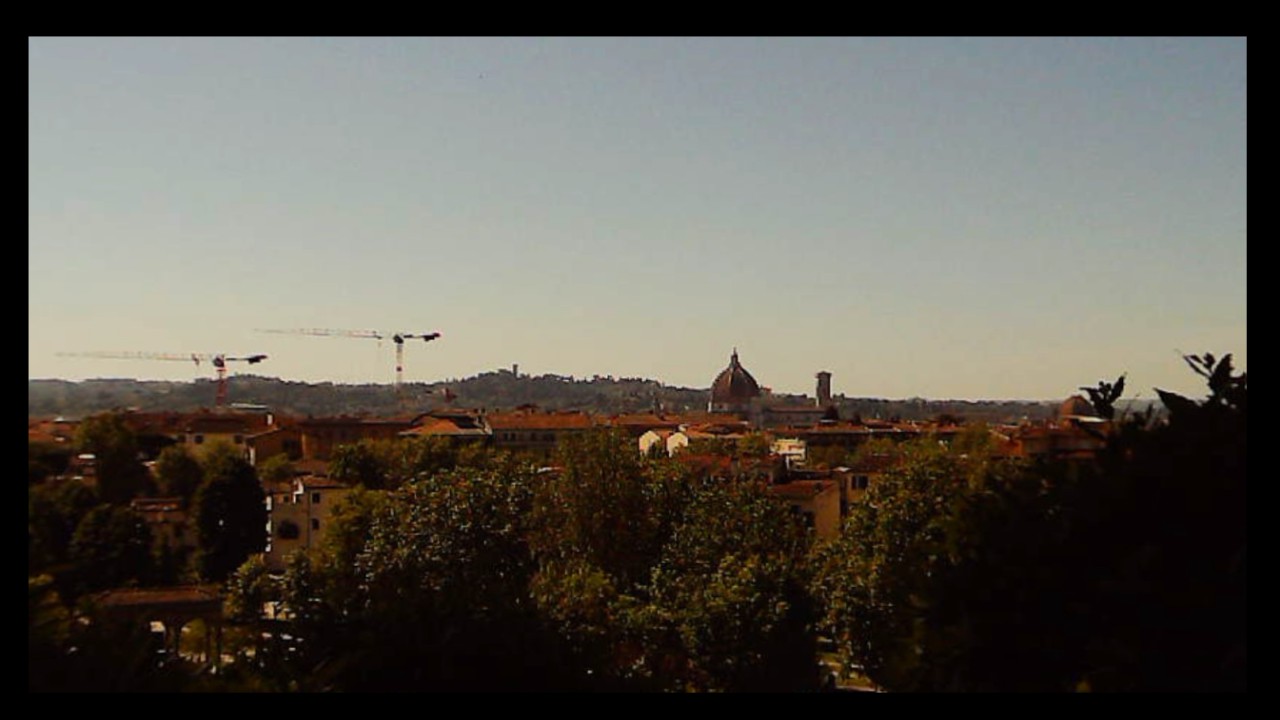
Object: Betafpv air75